Question: I have a question regarding a design convention.. See I have this tableview filled with editable information. Editable as in changing the text in the right detail of the cell, not as in deleting or moving a cell. I wonder how to design/model this, the only Apple product that I know has this feature is the contacts app. The solution there is to make lots and lots of groups, but this does not fit my problem at all, partly since I already have groups. The simplest way would just be to have the right detail be a text field and enable it in edit mode, but that would of course be a stupid solution since no visual feedback is given..
Any ideas on how to design/model this, or how Apple would like to have it?
EDIT:
To be more clear in what I mean, this is a screenshot explaining what I have said. Once again, my problem is how to show the table cells when they are in edit mode. All values are changeable, and none of them have any kind of presets to choose from, they are all based on text written by the user. This part of the app is basically a CRM system, where you can edit all the information about yourself.

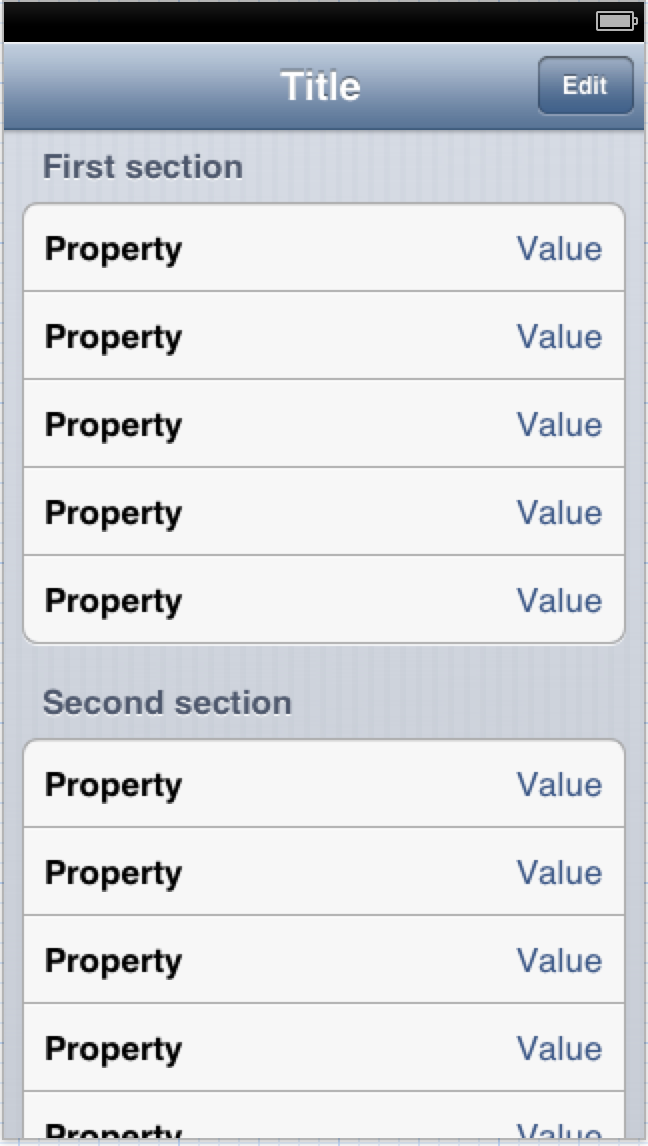
Answer: What you are trying to do is pretty standard for 'Dynamic Prototype' cells (as opposed to the 'Static Cells' you probably used to make that screenshot). You're best bet is probably going to be to just <URL>.
To give a quick summary, you're going to put all the strings you want to show in the 'Value' part of your screenshot into an 'NSArray'. There are 'UITableViewDelegate' and 'UITableViewDataSource' methods that will automatically handle putting the ith item in the array into the ith cell (so the 3 item in the array will go into the 3rd cell, etc.). To allow the user to edit things, you're going to want to make a whole new second screen (this is where you're 'UITextfields' will be). When the user goes back from the second screen to your table screen, you replace items in the array with whatever the user entered in the 'UITextfield', then tell the 'UITableViewDelegate' methods to reload the table with the new 'Value's.
Most of the tutorials I linked to probably aren't going to have anything about having multiple Groups, so I'll add a bit on that here (what follows will probably only make sense if you watch the tutorials first, so I'd suggest following along with the tutorials, then coming back here afterward and making the changes I'm about to suggest). The 'NSIndexPath' that is sent to the 'tableView:cellForRowAtIndexPath' method contains information on the cell 'row' and 'section'. Each "Group" is it's own 'section' (I'm really not sure why Apple decided to use two different names for the same thing, but so it goes). The easiest way to do this is to have different arrays for each section (so you'll have lines for 'NSMutableArray *firstSectionArray = [[NSMutableArray alloc] init];', 'NSMutableArray *secondSectionArray = [[NSMutableArray alloc] init];', and so on). Then, at the very top of your 'tableView:cellForRowAtIndexPath' method, you put some 'if' statements in to see what 'section' of the table you are "building", and use values from the correct array accordingly. Something like:
'''
- (UITableViewCell *)tableView:(UITableView *)tableView cellForRowAtIndexPath:(NSIndexPath *)indexPath
{
if (indexPath.section == 0)
{
// bunch of stuff from the tutorials here to create "cell"
[cell.detailTextLabel.text = firstSectionArray objectAtIndex:indexPath.row];
// bunch more stuff
}
else if (indexPath.section == 1)
{
// bunch of stuff from the tutorials here to create "cell"
[cell.detailTextLabel.text = secondSectionArray objectAtIndex:indexPath.row];
// bunch more stuff
}
// else if (keep going for however many sections you have)
return cell;
}
'''